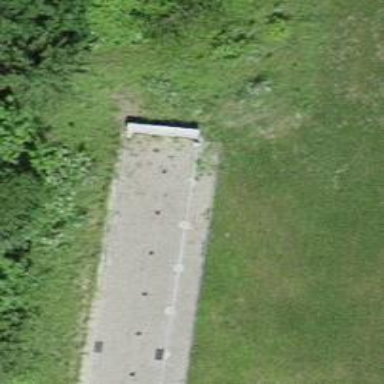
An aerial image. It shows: Retaining wall.